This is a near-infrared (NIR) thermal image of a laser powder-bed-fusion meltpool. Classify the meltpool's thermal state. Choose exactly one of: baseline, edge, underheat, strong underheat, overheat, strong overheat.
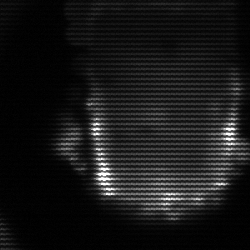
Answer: baseline